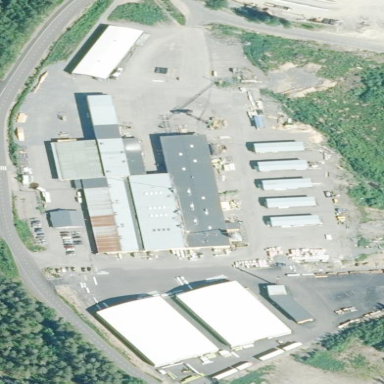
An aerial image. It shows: Industrial area dedicated to timber processing.